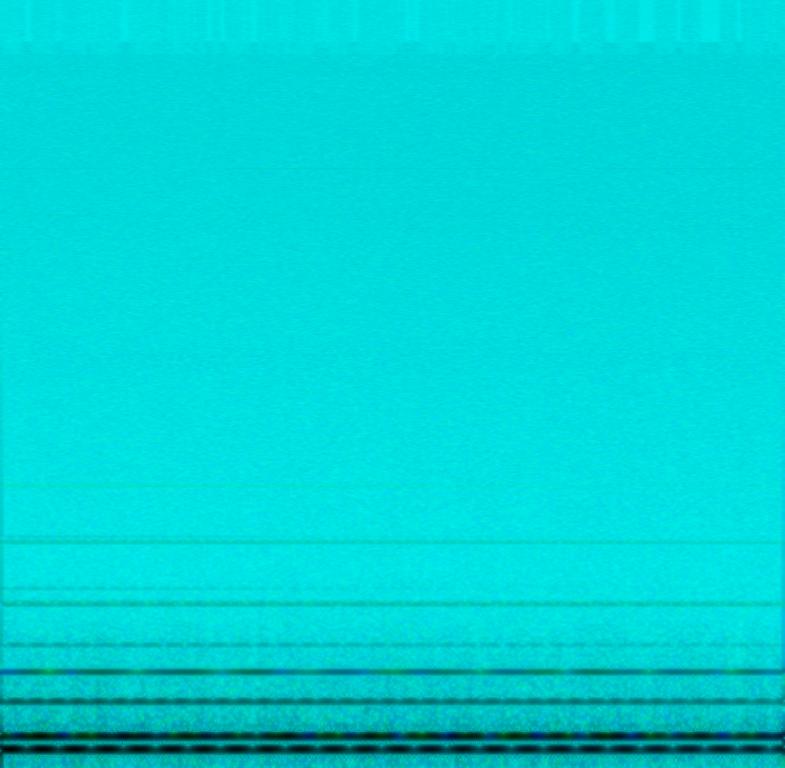
The low quality recording features an ambient song that consists of mellow dark synth pad chords playing. It sounds calming, relaxing and hypnotic.